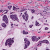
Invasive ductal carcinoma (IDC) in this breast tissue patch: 0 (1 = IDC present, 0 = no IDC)